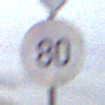
Verkehrszeichen: Geschwindigkeit80
Zusatzzeichen oben: EndeVorfahrtsstrasse
Umgebung: Outdoor, Nature
Tageszeit: MorningAfternoon
Wetter: Overcast
Licht: Natural
Jahreszeit: NotSpecified
Kontrast: LowContrast